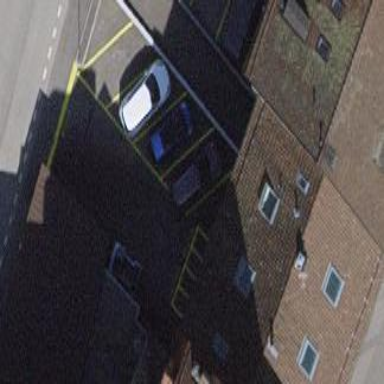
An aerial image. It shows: Garage building.